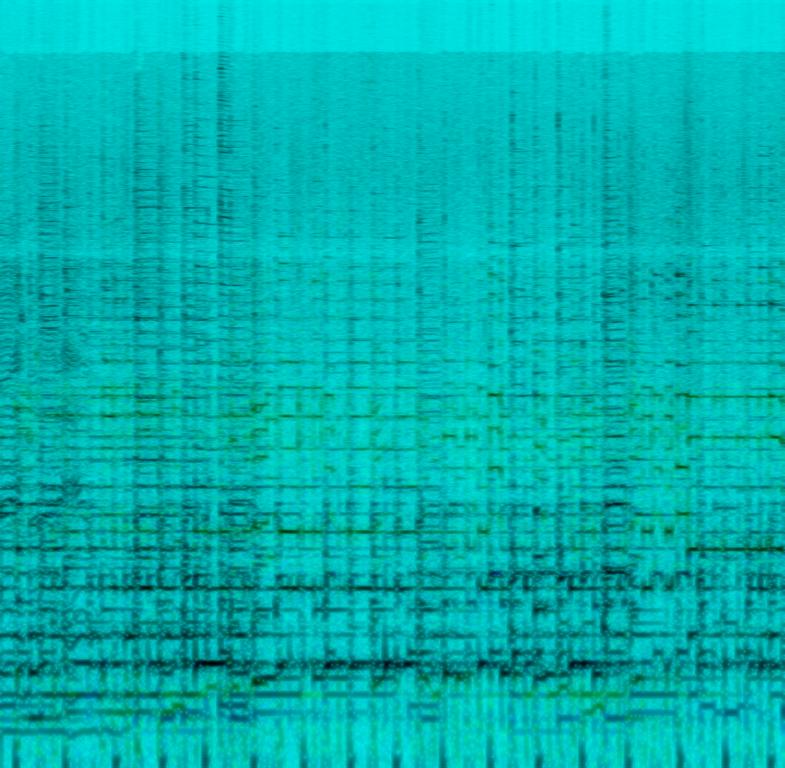
The low quality recording features a short snippet of flat male vocals, followed by steel guitar melodies. It sounds passionate, even though the recording is very noisy.